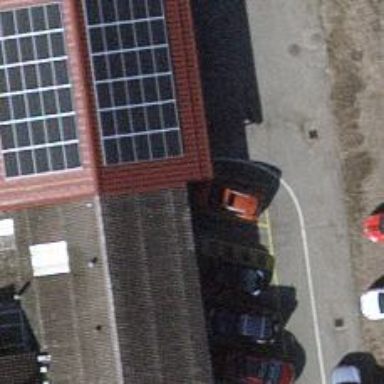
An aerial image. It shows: Charging station.